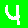
Digit: 4